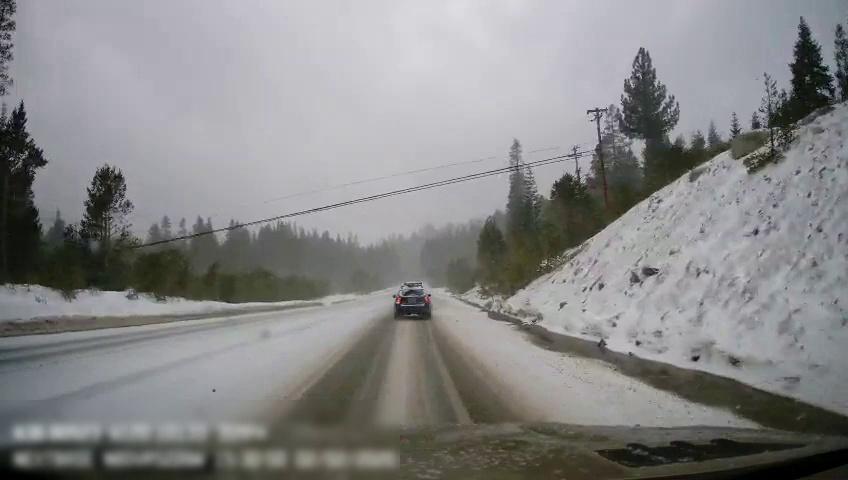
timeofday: Day
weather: Snowy
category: Drivable Space
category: Vehicles | SUV